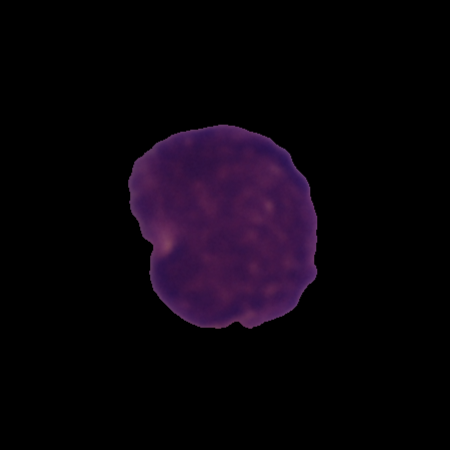
Label: cancer